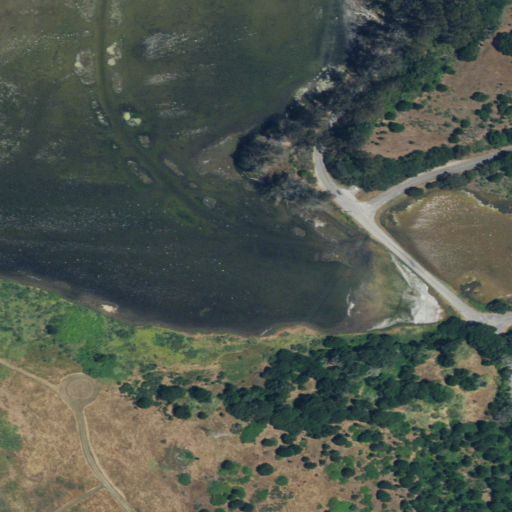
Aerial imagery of valley in California named Strawberry Canyon containing open water, shrub, grassland, low intensity development, open development, medium intensity development, herbaceous wetlands, mixed forest, and high intensity development